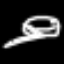
Label: frog